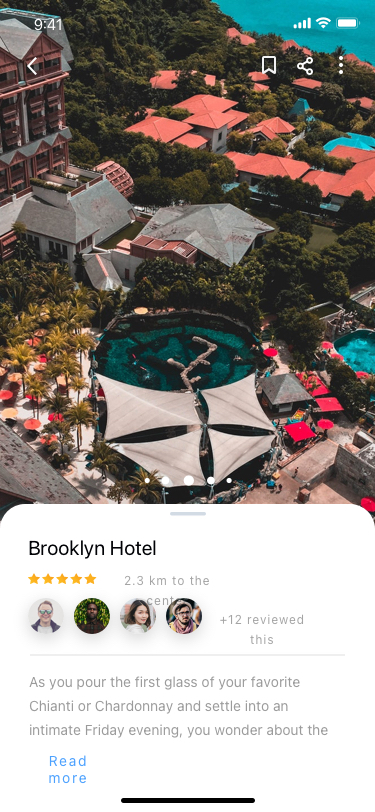
Text in this UI design:
Read more
As you pour the first glass of your favorite Chianti or Chardonnay and settle into an intimate Friday evening, you wonder about the wine’s origins. Look no further for the answer to your fleeting Friday night queries-Italy, land of romantics, heroic epics and passionately-written plays. In the countryside and cities where the Renaissance began it seems fitting to find a hedonistic exploration of the richest vineyards in the world to suit even the pickiest travelers. Best known for its world-renowned wines paired with decadent cuisine and intertwined with the rich culture of the people who produce it, it’s not just another spot on the globe- it’s a destination filled with memories to last a lifetime.

With La Dolce Vita the sky is the limit for destinations and experiences. They’ve thought of everything- from famous vineyards to elegant accommodations. The names are all familiar: Sicily, Tuscany, Venice, Verona-but these places are more than just a name on a fine bottle or a magical place in a Shakespearean play. With La Dolce Vita the countryside and cities become real as you taste “the good life” firsthand.

A relaxing walking tour of the Amalfi Coast in south Naples, home of outstanding wines from ancient Greek grapes, such as Aglianico, Greco di Tufo, and Fiano di Avellino, is just one amazing tour. Enjoy hillsides covered in lemon trees and umbrella pines, fresh seafood and the breathtaking sea that gave it life as Mt. Vesuvius rises behind you in majestic and ancient grace. If wheels and pedals are more to your liking you can coast through the countryside of Chianti Classico in Tuscany and see the dense forests and medieval castles that gave birth to wine of the same name. Enjoy authentic pasta fagioli prepared with handmade pasta and porcini mushrooms. A full glass of Chianti in your hand you watch the sun sets across the winding vineyards below you.

These tours are made for lovers and groups alike, as well as offering customized tours and additional single accommodations. Designed to dazzle the most inexperienced, as well as most elegant wine connoisseur, tours run May to November and are generally booked for five day and six nights stays.
+12 reviewed this
2.3 km to the center
Brooklyn Hotel